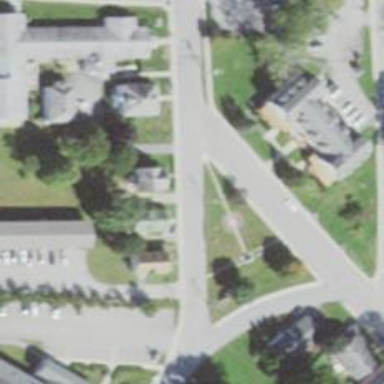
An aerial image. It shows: Residential driveway designated as service road.